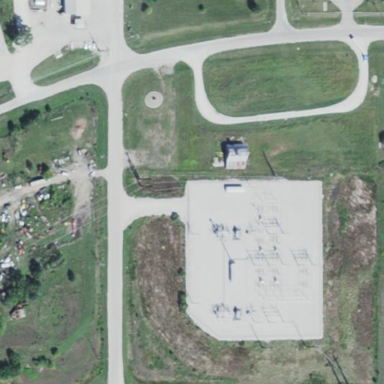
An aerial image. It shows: Distribution level power substation.